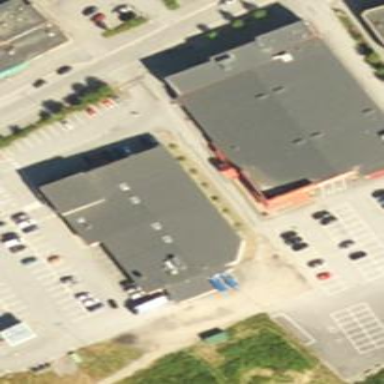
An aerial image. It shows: Supermarket.